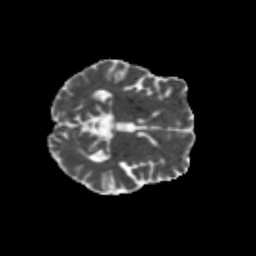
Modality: MD
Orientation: axial
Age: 67
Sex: female
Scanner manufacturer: siemens
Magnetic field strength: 3 T
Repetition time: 4.71 s
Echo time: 0.0906 s